Question: Aim: plot V vs. MF

'''
import numpy as np
V = np.arange(3,46, step = 6)
A = 3
# 'n' is a sequence of odd numbers (i.e. 1,3,5,7, ...)
n = V/A
mm = (n+1)/2
MF = sum((np.power(-1, m)) * np.exp(m * m * (V/n)) for m in range(1,mm))
'''
I want m to form a sequence of '1, 2, 3, ... (n+1)/2'.
The problem I'm having is with the final line 'range(1,mm)' which returns
'''
TypeError: only integer scalar arrays can be converted to a scalar index
'''
Seems to me the problem is that 'm' cannot be variable for different numbers in the same sequence. Is there a way around this?
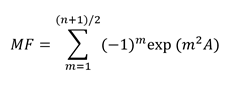
Answer: 'import numpy as np'
'V = np.arange(3,46, step = 6)'
'A = 3'
'n' is a sequence of odd numbers (i.e. 1,3,5,7, ...)
'n = V/A'
'm' is the upper limit of summation; indices of summation are every integer between 1 to m.
'm = (n+1)/2'
'y' represents the element to be summed
'y = np.power(-1, m) * np.exp((m**2)*A)'
'MF = np.add.accumulate(y)'
'print(n)'
'print(MF)'